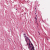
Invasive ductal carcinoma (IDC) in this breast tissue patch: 0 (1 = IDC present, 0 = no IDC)